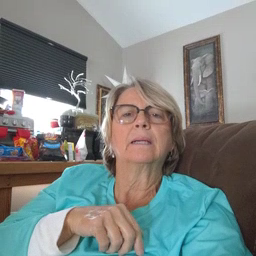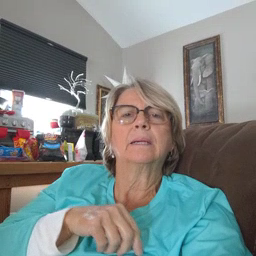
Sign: puppy